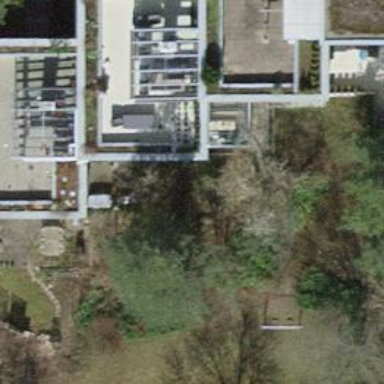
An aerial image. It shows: Flat-roofed apartment building.